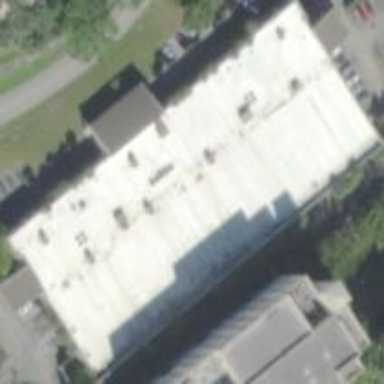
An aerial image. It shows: Building with bowling alley inside.